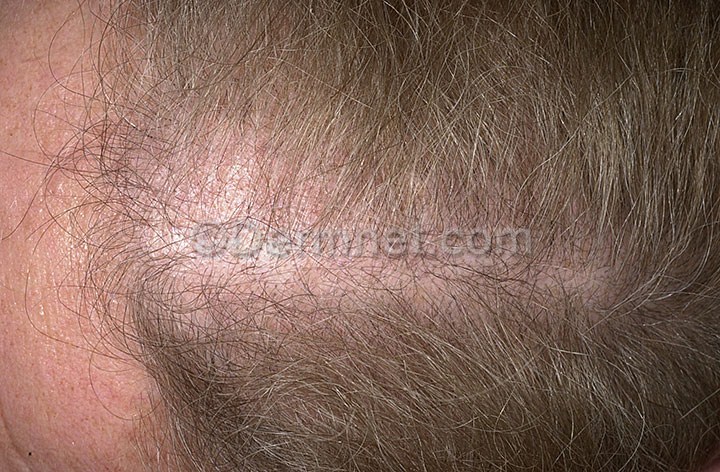
Disease: Hair Loss Photos Alopecia and other Hair Diseases